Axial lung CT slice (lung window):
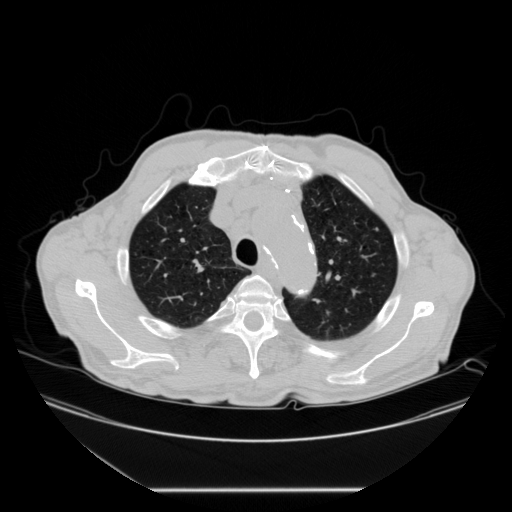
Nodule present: no